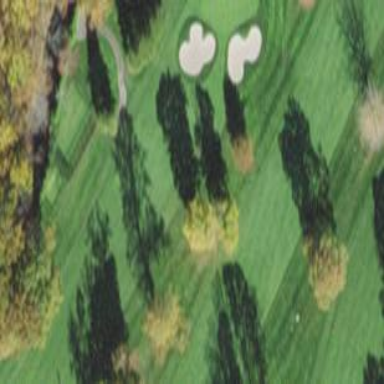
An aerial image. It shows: Golf fairway surrounded by grass.